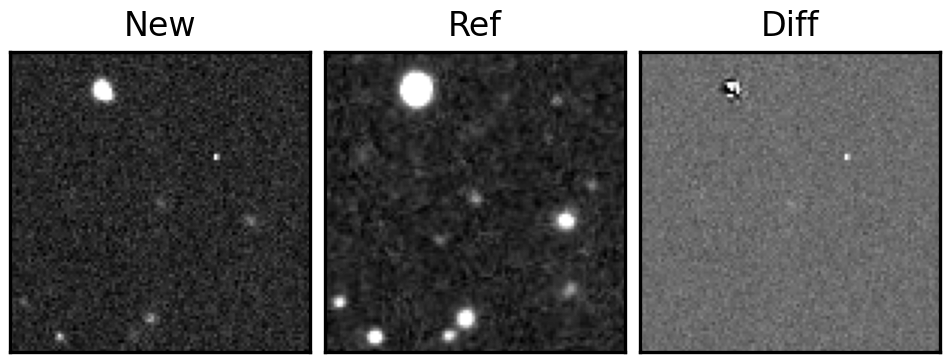
Label: real